Question: I was putting simple loading animation to my previous code but I can't fine a way to begin new line when its showing the result.
'''
JFrame frame = new JFrame("Max");
ImageIcon loading = new ImageIcon("ajax-loader.gif");
frame.add(new JLabel("Processing to Result
Result of Maximum is : "+max, loading,
JLabel.CENTER));
frame.setDefaultCloseOperation(JFrame.EXIT_ON_CLOSE);
frame.setSize(400, 300);
frame.setVisible(true);
'''

I also try to use newline and %n but both does not work.
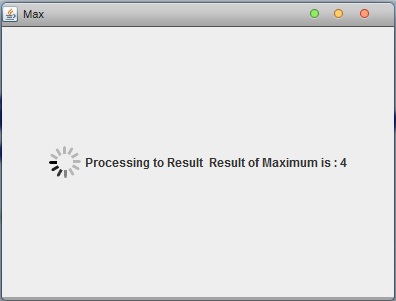
Answer: There is no easy way to add new line to 'JLabel' without 'HTML' tags.
You should do something like that:
'''
frame.add(new JLabel("<html>Processing to Result <br> Result of Maximum is :" + max +
"</html>", loading,JLabel.CENTER));
'''
If you want, you can switch to <URL>